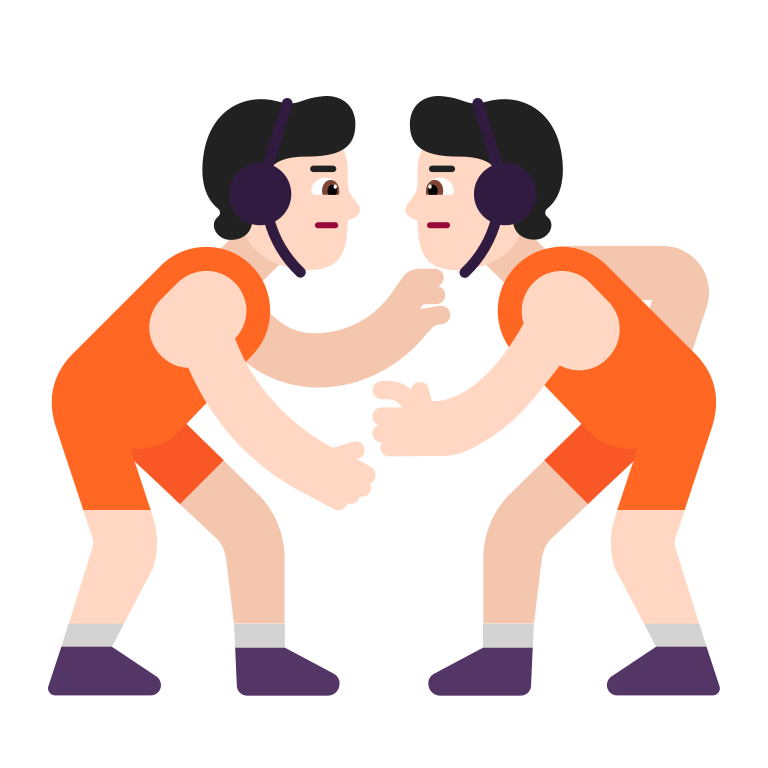
person wrestling flat light